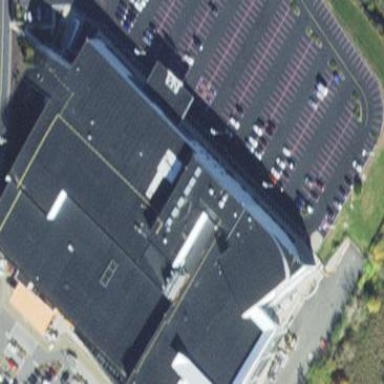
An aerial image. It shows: Retail building.